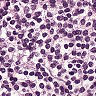
Metastatic tissue present: no